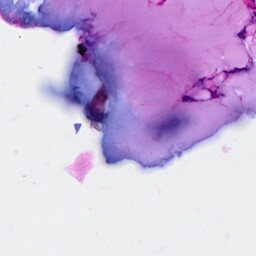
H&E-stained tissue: Breast